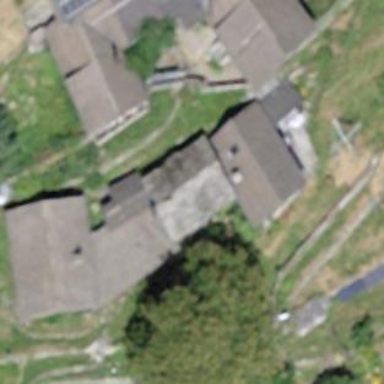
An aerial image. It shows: Simple and straightforward house.